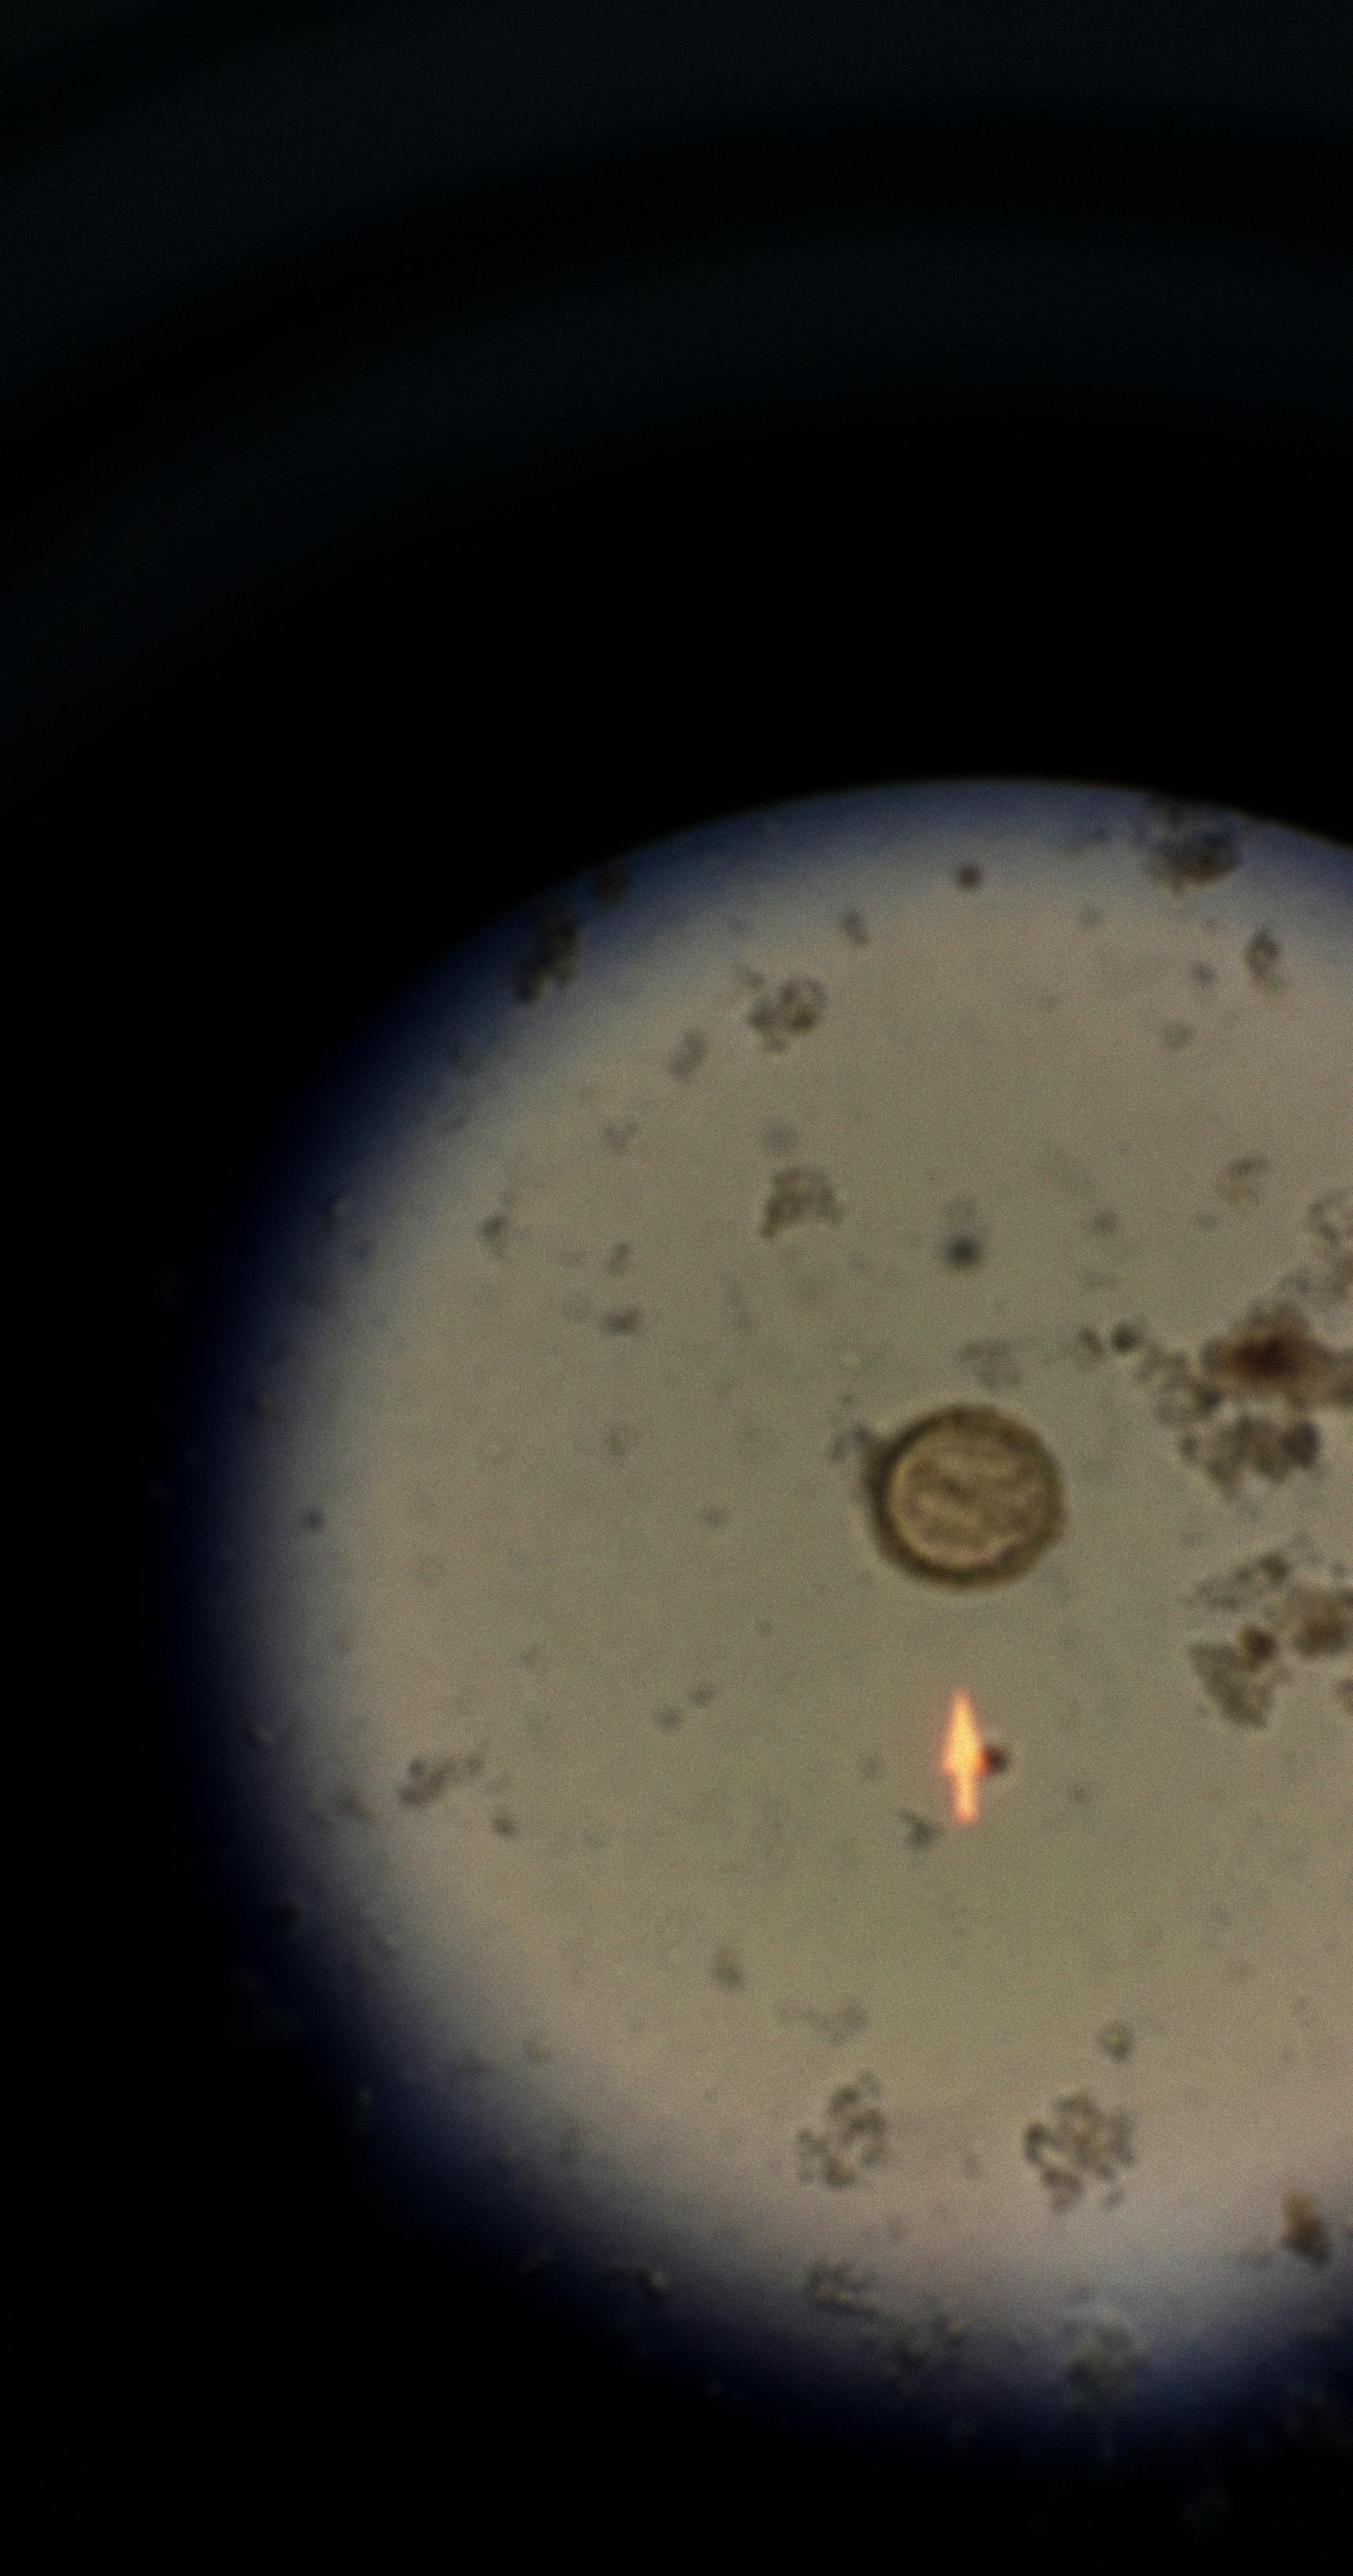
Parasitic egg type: Ascaris lumbricoides